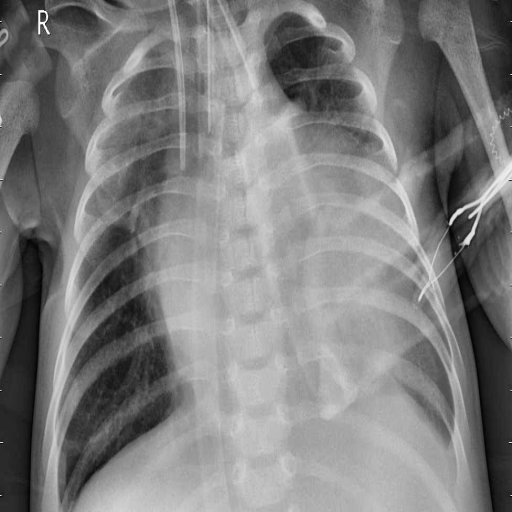
Finding: PNEUMONIA